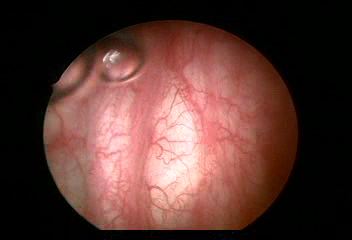
Modality: WLC
Class: Normal mucosa
Bladder cancer association: No